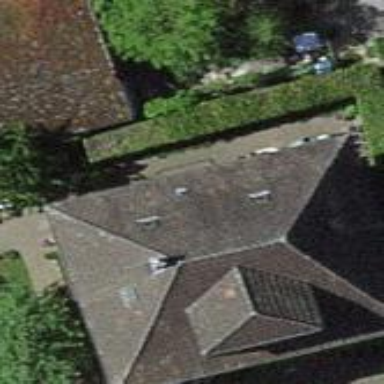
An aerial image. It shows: Terrace building with hipped roof shape.